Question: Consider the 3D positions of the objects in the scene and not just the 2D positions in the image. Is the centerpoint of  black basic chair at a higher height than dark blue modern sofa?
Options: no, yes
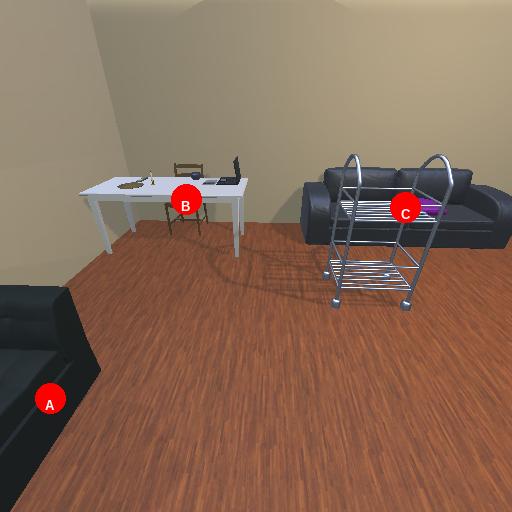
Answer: no